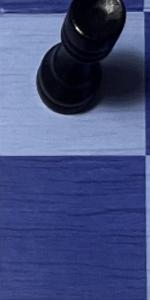
Label: Empty